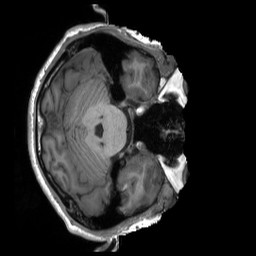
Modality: T1w
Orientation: axial
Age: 22
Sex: male
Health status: healthy
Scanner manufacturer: siemens
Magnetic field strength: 3 T
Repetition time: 2.3 s
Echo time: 0.00229 s